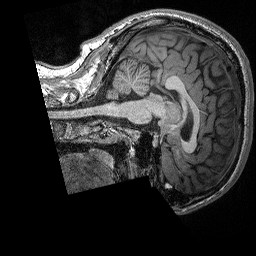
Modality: T1w
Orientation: sagittal
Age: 20
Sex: male
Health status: healthy
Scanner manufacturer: siemens
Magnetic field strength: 3 T
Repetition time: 2.3 s
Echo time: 0.00298 s